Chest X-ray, PA view. Patient: 21 years old, sex F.
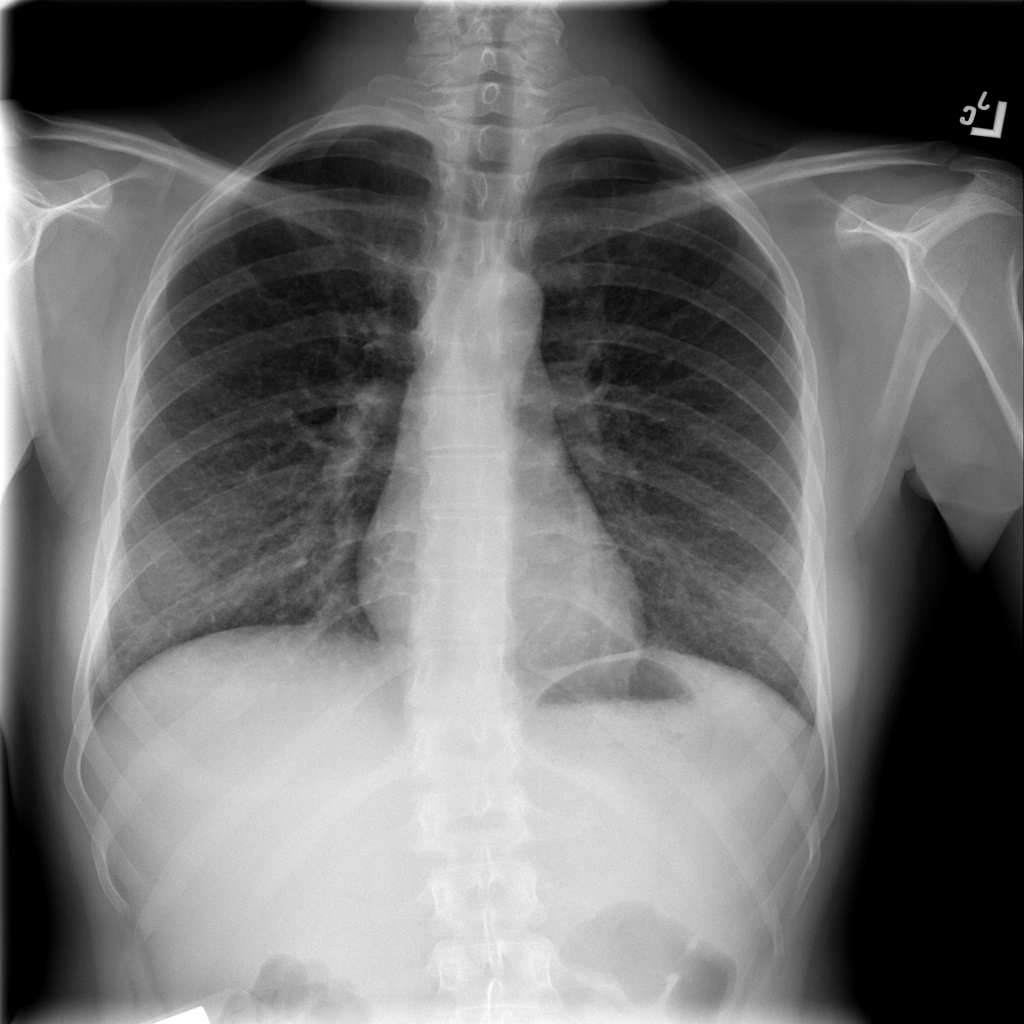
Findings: No Finding